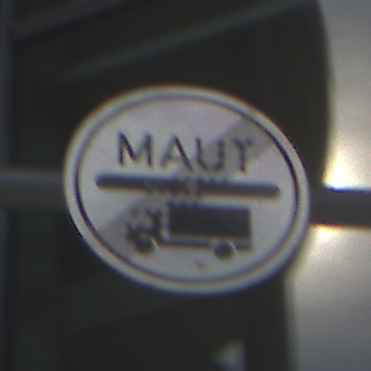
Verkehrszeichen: EndeMautpflicht
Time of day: MorningAfternoon
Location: Outdoor (Urban)
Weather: PartlyCloudy
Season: NotSpecified
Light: Natural